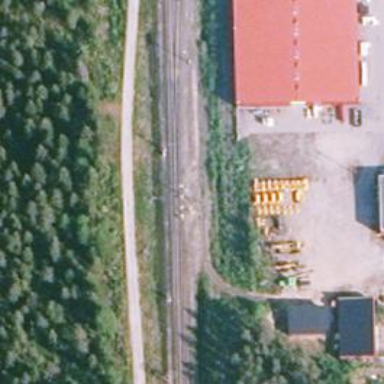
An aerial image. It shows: Railway with continuous electrified contact line.